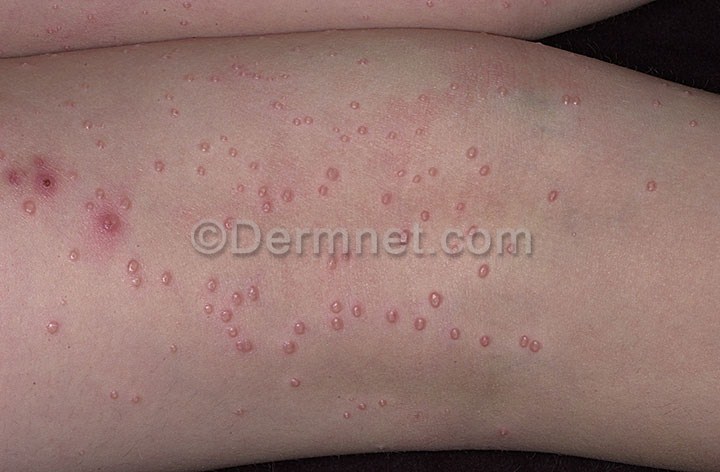
Disease: Herpes HPV and other STDs Photos